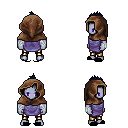
a pixel art fantasy rpg character, male body template, dark elf, purple skin, chain tabard jacket, gold greaves, raven mohawk hairstyle, cloth hood, white cloth bandages, black slippers, four views (front, back, left, right), 2x2 character sprite sheet, small pixel art, hard edges, no anti-aliasing